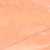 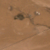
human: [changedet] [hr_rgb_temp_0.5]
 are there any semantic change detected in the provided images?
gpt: Some houses have been realized above the street.